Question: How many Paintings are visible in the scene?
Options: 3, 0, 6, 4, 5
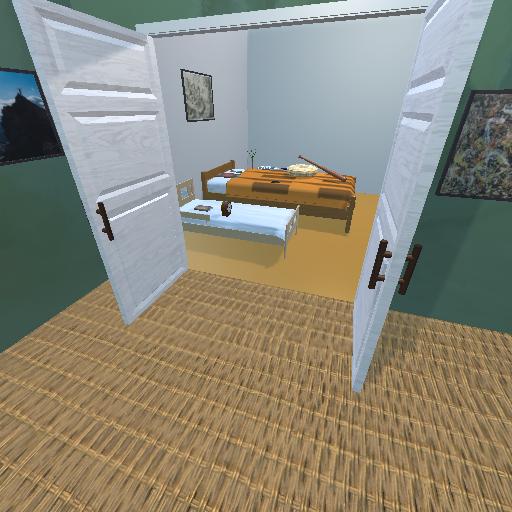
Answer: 3